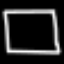
Label: square